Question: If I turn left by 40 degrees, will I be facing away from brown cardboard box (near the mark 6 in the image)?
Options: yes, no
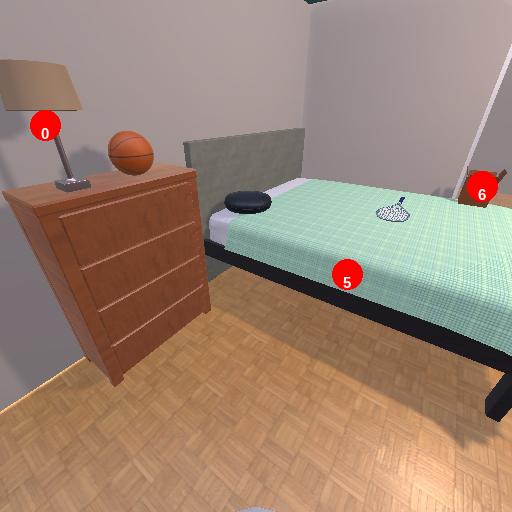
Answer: yes